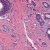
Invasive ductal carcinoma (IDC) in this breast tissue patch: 1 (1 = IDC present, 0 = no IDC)